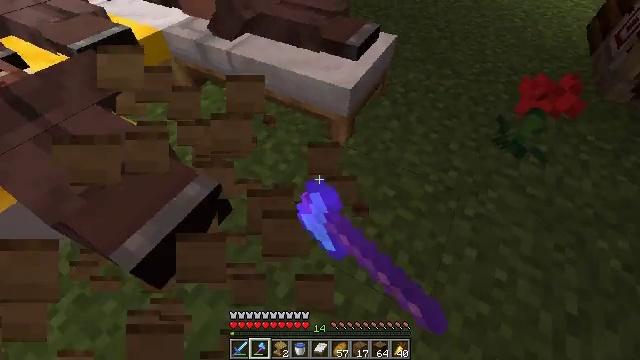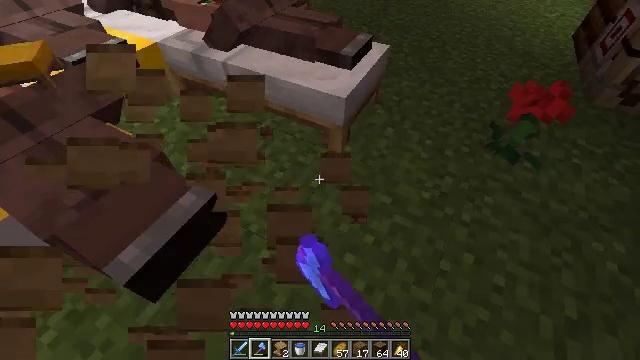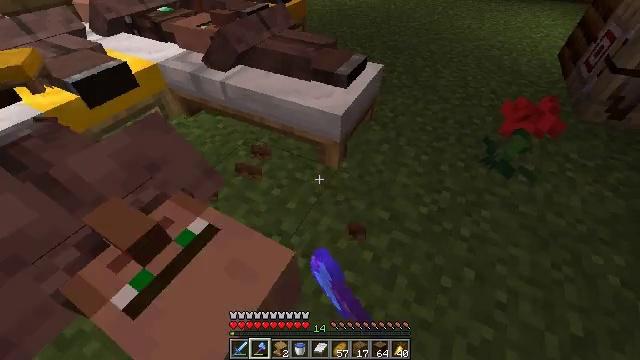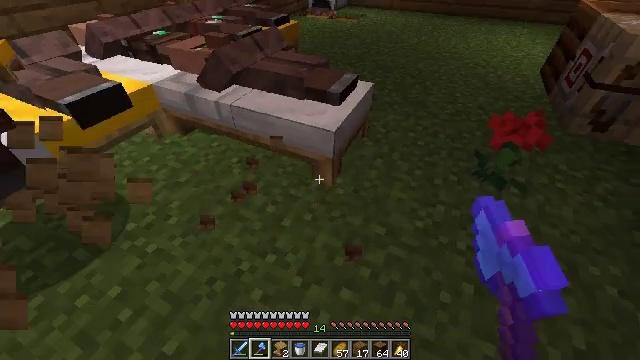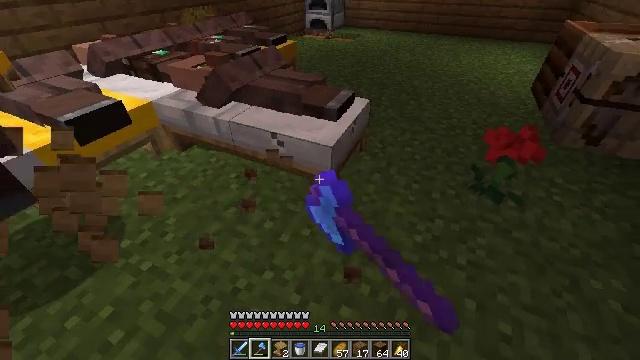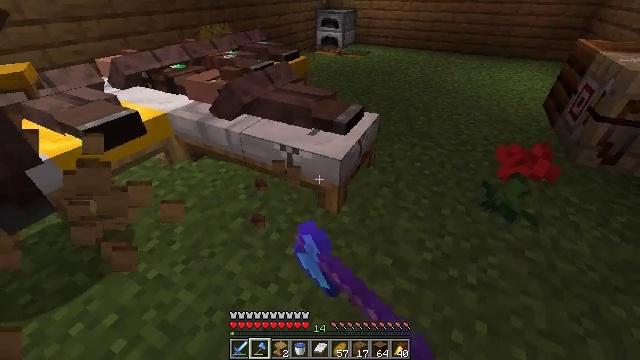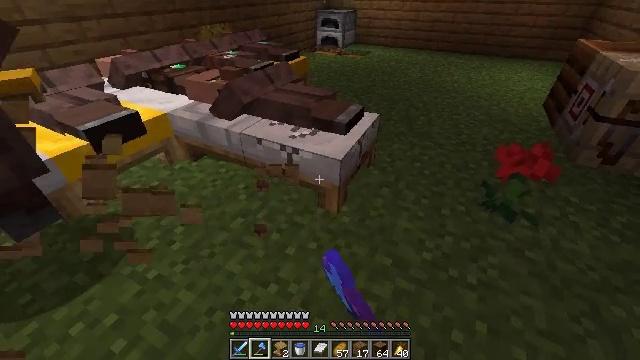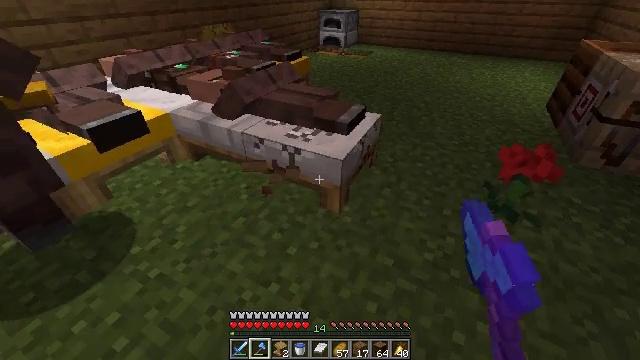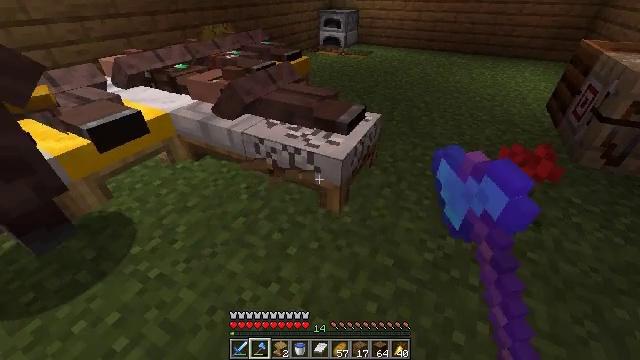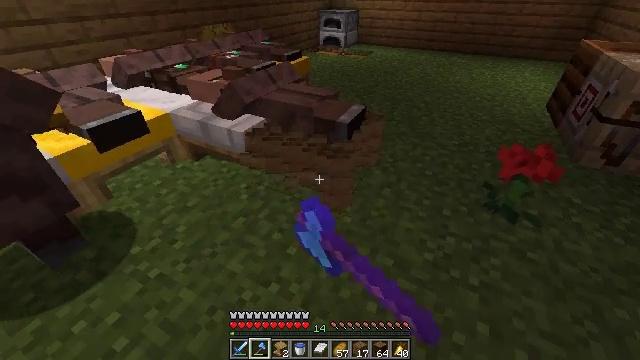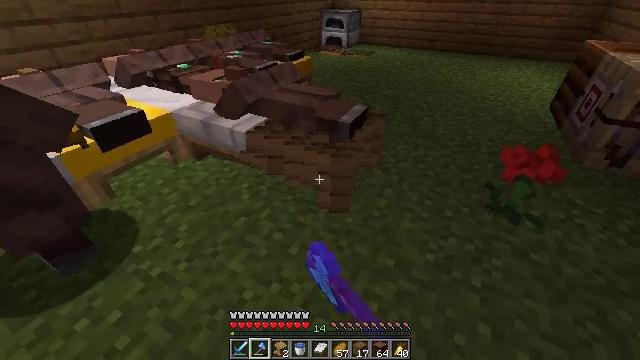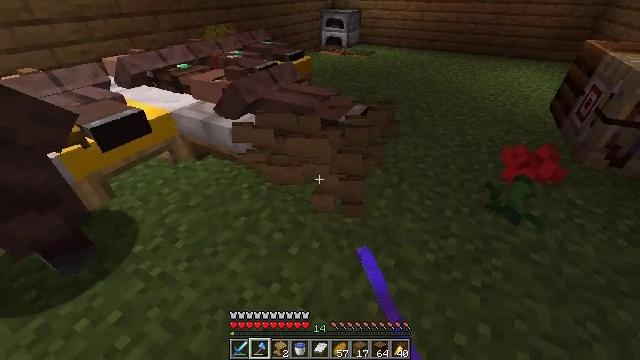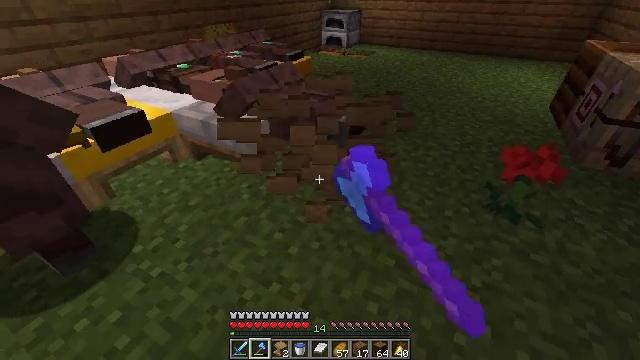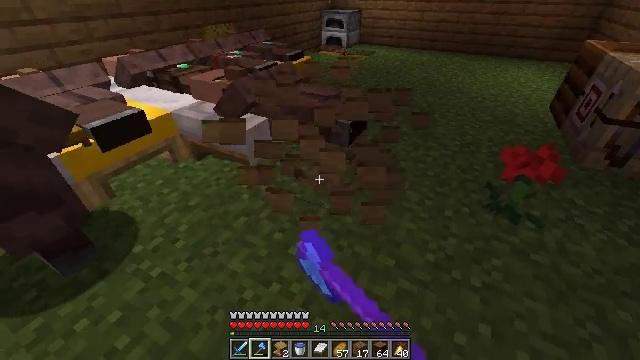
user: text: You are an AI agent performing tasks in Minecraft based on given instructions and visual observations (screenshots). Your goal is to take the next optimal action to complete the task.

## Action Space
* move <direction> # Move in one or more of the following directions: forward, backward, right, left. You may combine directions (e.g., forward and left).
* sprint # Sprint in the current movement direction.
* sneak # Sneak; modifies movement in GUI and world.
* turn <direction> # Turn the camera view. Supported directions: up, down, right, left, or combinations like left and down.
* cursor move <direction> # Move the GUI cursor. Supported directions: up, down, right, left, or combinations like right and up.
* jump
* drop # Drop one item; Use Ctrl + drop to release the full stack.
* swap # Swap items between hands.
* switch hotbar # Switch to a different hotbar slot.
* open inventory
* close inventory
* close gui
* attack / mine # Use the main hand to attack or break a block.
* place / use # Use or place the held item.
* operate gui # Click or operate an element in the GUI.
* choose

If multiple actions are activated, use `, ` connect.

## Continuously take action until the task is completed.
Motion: motion action
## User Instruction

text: Remove the white bed from its place.
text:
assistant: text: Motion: turn right and up, attack / mine
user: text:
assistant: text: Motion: turn up, attack / mine
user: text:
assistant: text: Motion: turn right and up, attack / mine
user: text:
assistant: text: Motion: turn up, attack / mine
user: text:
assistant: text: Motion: turn left and up, attack / mine
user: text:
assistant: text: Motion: attack / mine
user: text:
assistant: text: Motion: attack / mine
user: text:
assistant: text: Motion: attack / mine
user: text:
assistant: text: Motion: attack / mine
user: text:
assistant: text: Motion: attack / mine
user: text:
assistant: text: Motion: attack / mine
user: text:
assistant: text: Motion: attack / mine
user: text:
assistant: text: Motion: no_op
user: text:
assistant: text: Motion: no_op